Aerial crown-view tile of a tropical tree (Barro Colorado Island, Panama), acquired 20250317:
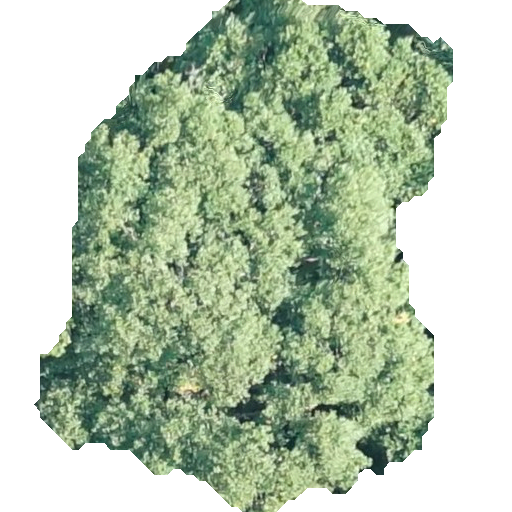
Species: Hieronyma alchorneoides
GBIF accepted scientific name: Hieronyma alchorneoides
Crown area: 232.32 m²